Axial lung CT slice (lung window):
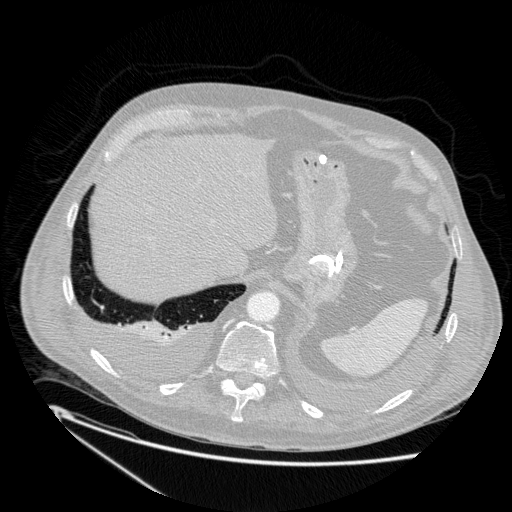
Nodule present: no